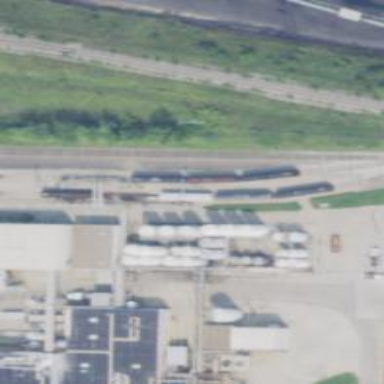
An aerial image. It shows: Rail spur service.